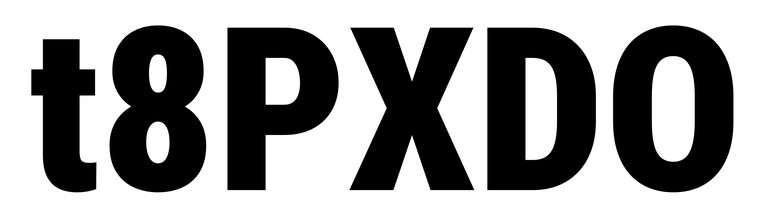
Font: Roboto_Condensed_Black